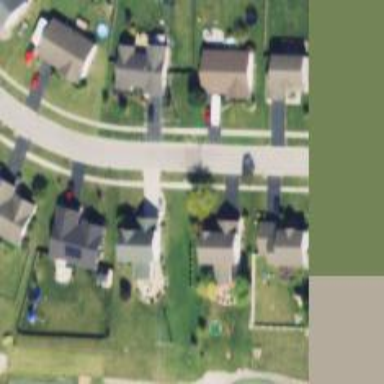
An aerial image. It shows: Residential road.